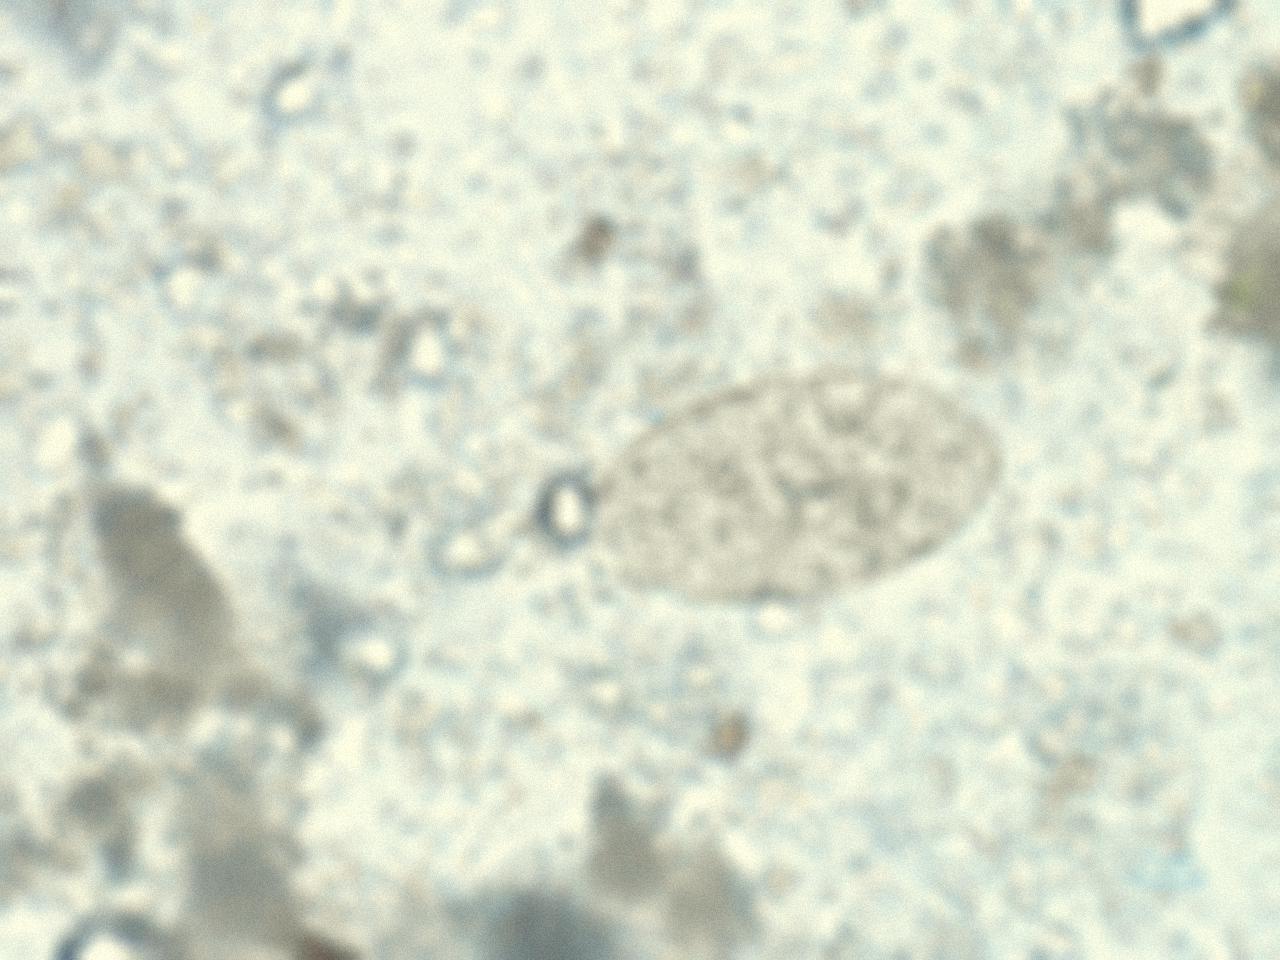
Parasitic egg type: Fasciolopsis buski